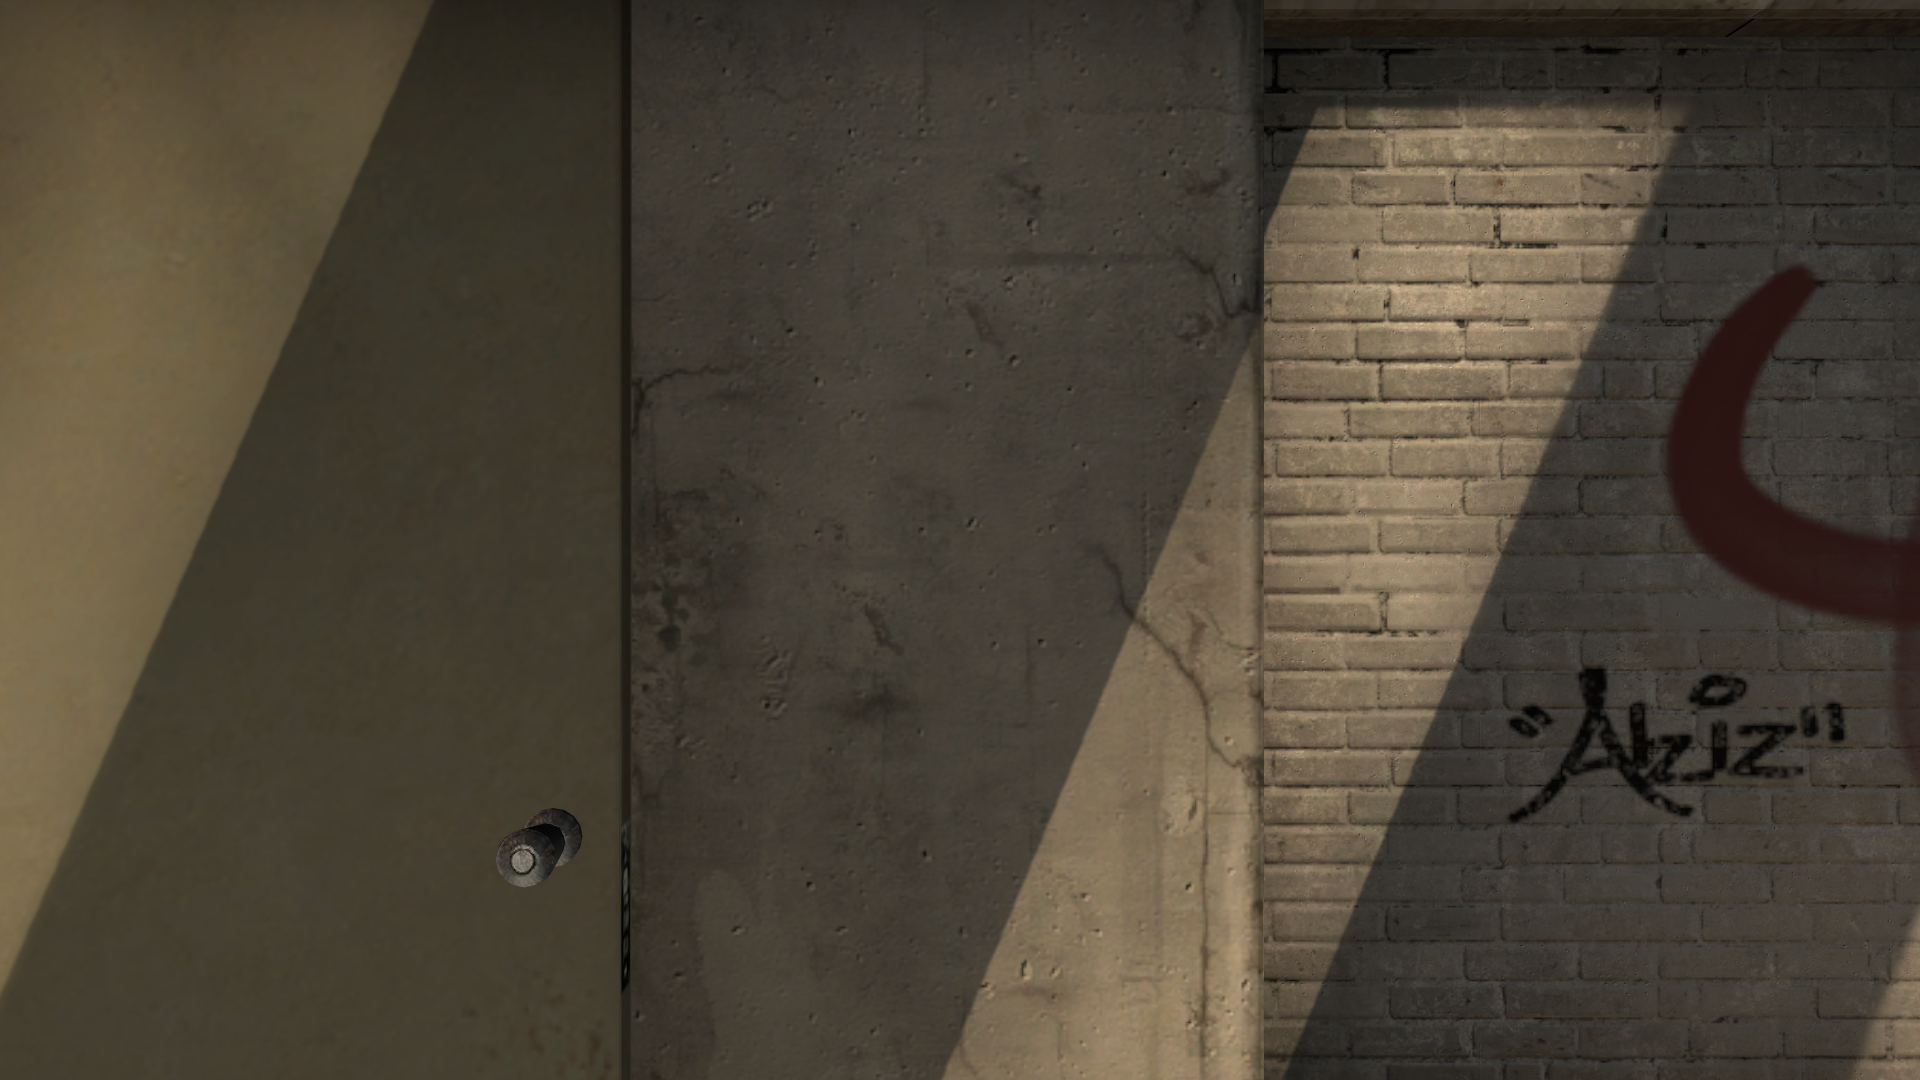
Map: de_train